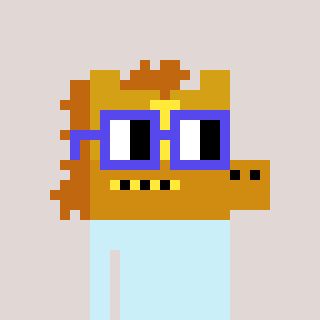
a pixel art character with square blue glasses, a yellow horse-shaped head and a redpinkish-colored body on a warm background